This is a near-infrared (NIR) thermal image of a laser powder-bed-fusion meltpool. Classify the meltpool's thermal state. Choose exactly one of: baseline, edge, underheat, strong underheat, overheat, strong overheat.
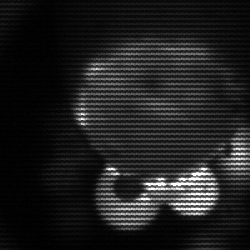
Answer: edge